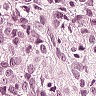
Metastatic tissue present: yes